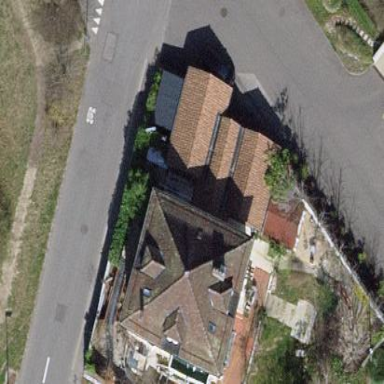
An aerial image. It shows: Group of garages.